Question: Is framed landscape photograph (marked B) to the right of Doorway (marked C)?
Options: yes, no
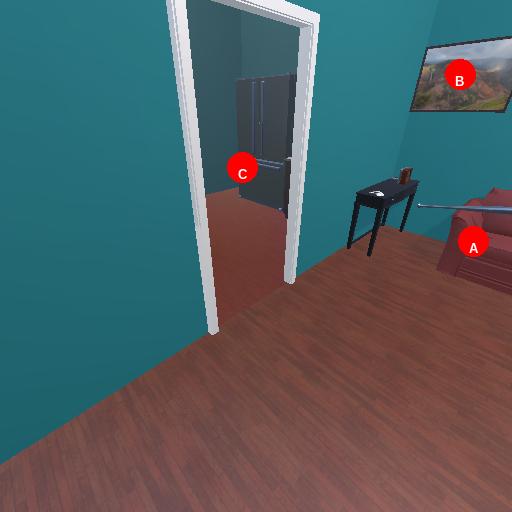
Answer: yes